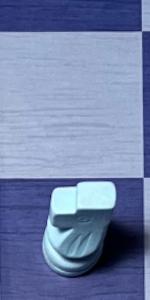
Label: Knight_White